Question: I have to create a simple Text Editor which has menu bar with specific options.
One of them is to change font colors by selecting it on 'JRadioButtonMenuItem' which has to look exactly as professor described in the picture.
My problem is that I don't know how to create and add those little circles between text and radio button.

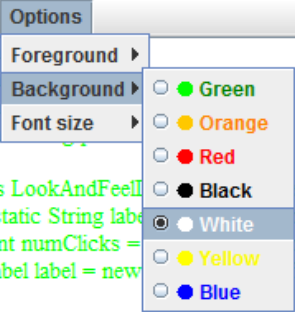
Answer: Somehow I've managed to solve my problem by using Icon interface. Here's a little part of my code with final result. I'm still open for any kind of tips and improvements to my code to make it better and learn by coding properly.
Here's my Circle class:
'''
public class Circle implements Icon {
Color color;
public Circle(Color color){
this.color = color;
}
@Override
public void paintIcon(Component c, Graphics g, int x, int y) {
g.setColor(color);
g.drawOval(x, y, getIconWidth(), getIconHeight());
g.fillOval(x, y, getIconWidth(), getIconHeight());
}
@Override
public int getIconWidth() {
return 7;
}
@Override
public int getIconHeight() {
return 7;
}
}
'''
and my GUI method of showing menu bar:
'''
private void myMenuBar(
...
JMenu optionsForeground,
JRadioButtonMenuItem optionsForeBlue
) {
...
optionsForegroundBlue.setForeground(color);
optionsForegroundBlue.setIcon(new Circle(color));
optionsForeground.add(optionsForeBlue);
options.add(optionsForeground);
options.add(optionsBackground);
options.add(optionsFontSize);
menuBar.add(file);
menuBar.add(edit);
menuBar.add(options);
}
'''
<URL>